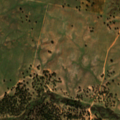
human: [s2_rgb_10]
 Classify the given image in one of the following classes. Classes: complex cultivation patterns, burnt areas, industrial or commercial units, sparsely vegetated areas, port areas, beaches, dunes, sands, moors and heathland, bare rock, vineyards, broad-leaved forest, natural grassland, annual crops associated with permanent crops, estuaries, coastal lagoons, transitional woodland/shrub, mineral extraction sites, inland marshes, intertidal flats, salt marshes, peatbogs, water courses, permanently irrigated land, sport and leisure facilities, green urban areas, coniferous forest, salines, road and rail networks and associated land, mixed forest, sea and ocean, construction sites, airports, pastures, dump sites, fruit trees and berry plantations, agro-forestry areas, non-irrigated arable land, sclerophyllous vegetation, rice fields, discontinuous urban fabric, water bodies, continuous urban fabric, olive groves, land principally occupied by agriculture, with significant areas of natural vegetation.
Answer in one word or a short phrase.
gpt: non-irrigated arable land, agro-forestry areas, transitional woodland/shrub